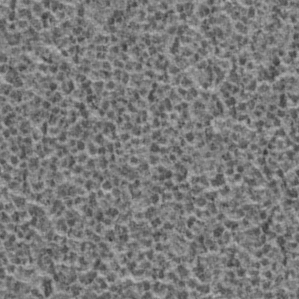
Label: frost